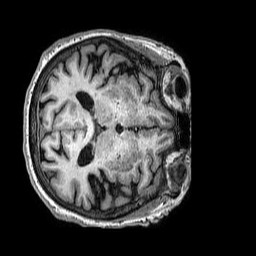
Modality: T1w
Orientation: axial
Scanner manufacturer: philips
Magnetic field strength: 3 T
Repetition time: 0.006655 s
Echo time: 0.002993 s